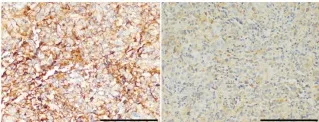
Case summary. (C) Representative images showing disease recurrence/progression on sintilimab plus anlotonib, and the patient's response to the triplet regime of sintilimab, dabrafenib, and trametinib.
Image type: pathology (immunostaining)